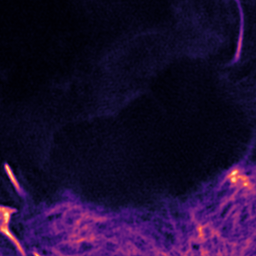
Label: Super-resolution F-actin image